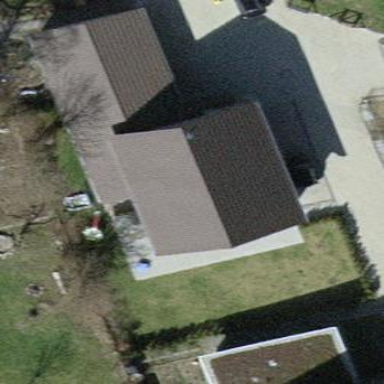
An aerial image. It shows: Detached building with gabled roof.